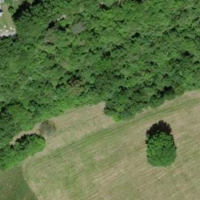
EUNIS habitat code: 41
Species observed at this site:
Primula veris